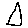
Label: triangle